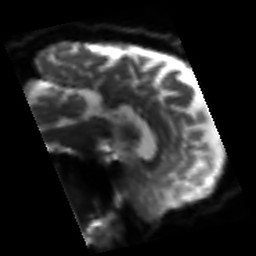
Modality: sbref
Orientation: sagittal
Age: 55
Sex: male
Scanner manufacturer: siemens
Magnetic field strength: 3 T
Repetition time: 3.2 s
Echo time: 0.081 s